Question: What is the reading of this measurement?
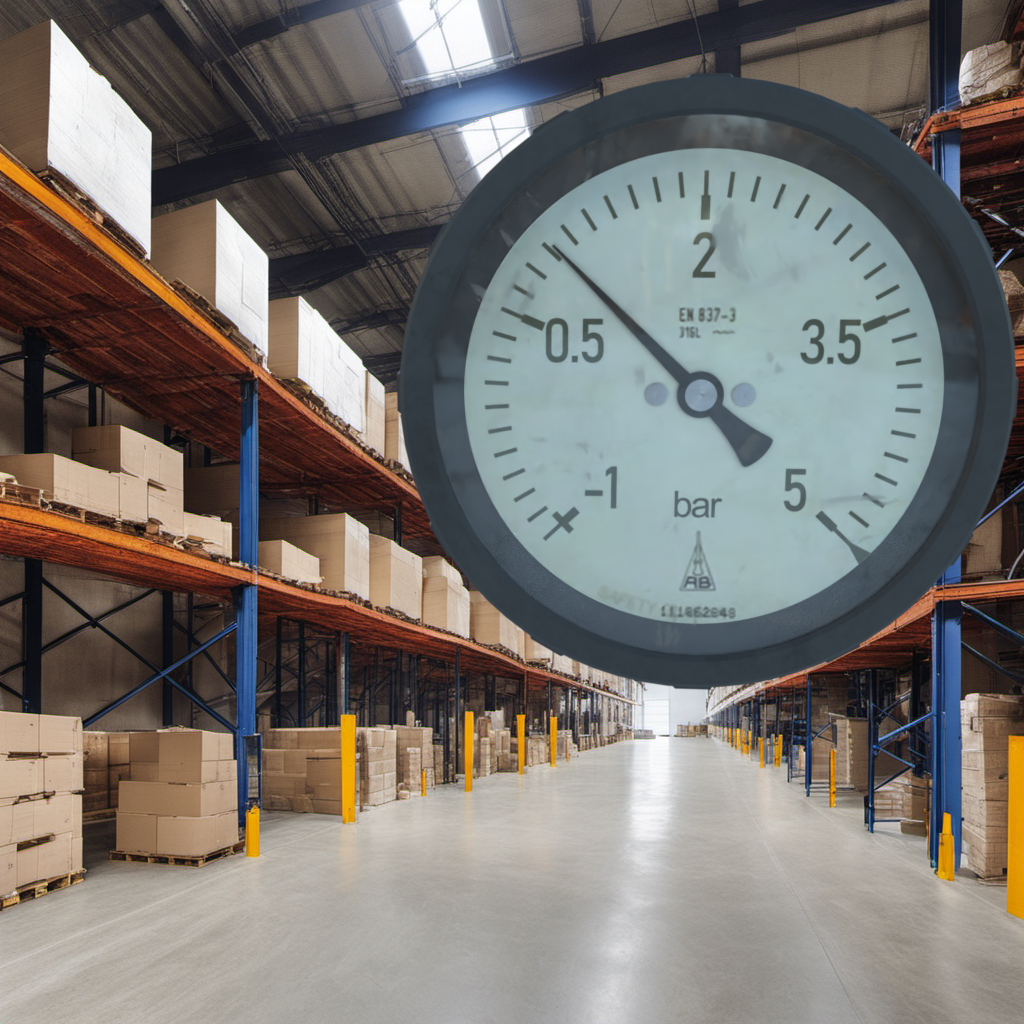
Answer: The result is 0.97
Question: What is the range of the measurement shown in the image?
Answer: The range is from -1 to 5
Question: What is the minimum and maximum value of the measurement shown in the image?
Answer: The minimum value is -1 and the maximum value is 5